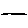
Label: line